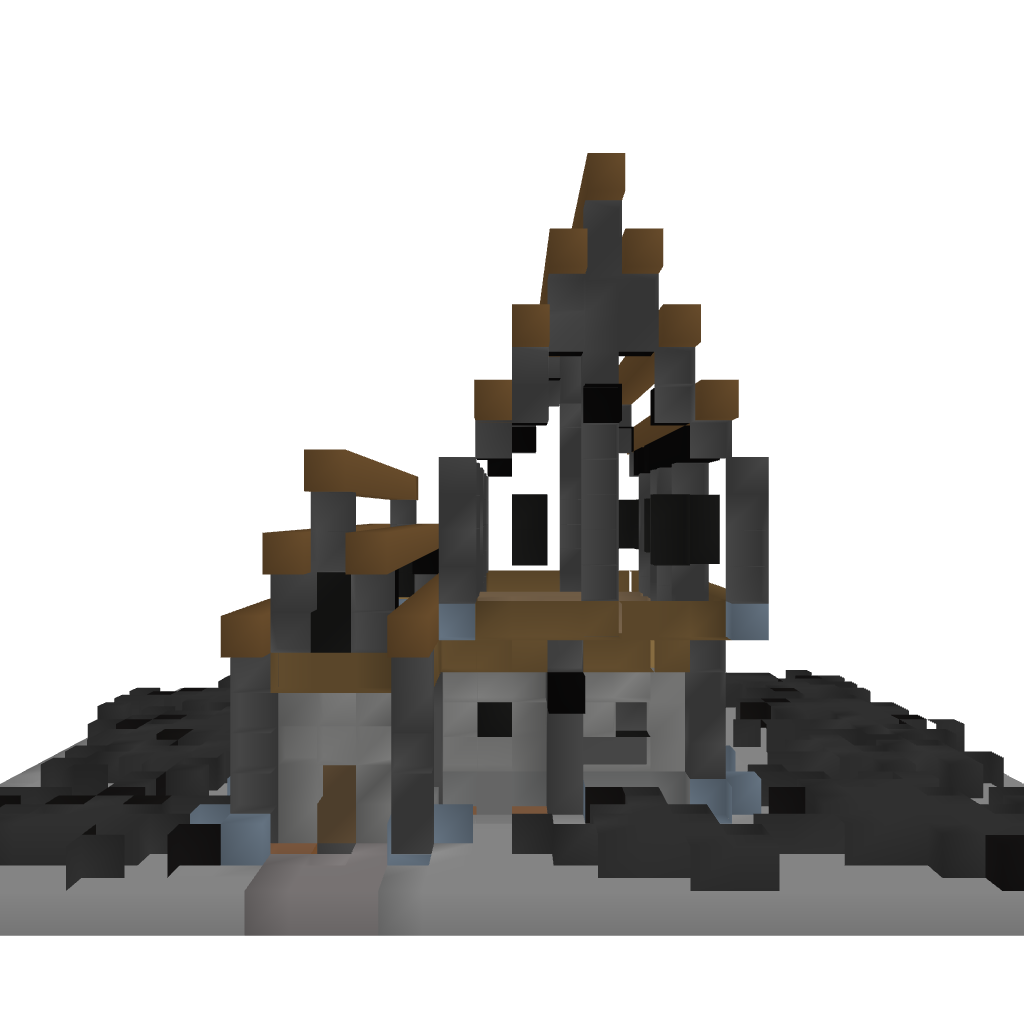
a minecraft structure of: Medieval Cottage